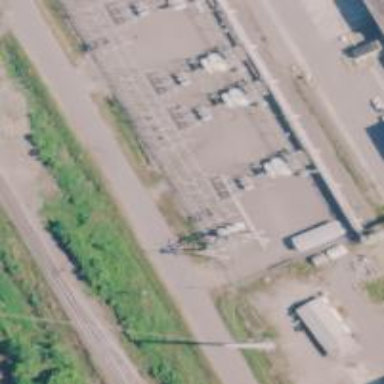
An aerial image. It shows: Switch for power supply.